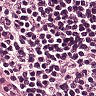
Metastatic tissue present: no